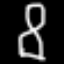
Label: hourglass